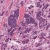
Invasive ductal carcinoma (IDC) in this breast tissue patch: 1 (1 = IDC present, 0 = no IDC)